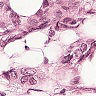
Metastatic tissue present: yes